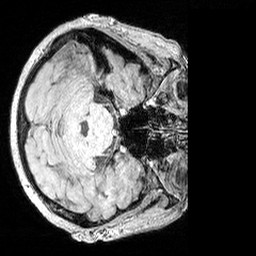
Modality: MP2RAGE
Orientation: axial
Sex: female
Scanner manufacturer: siemens
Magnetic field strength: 3 T
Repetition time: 5 s
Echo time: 0.00292 s